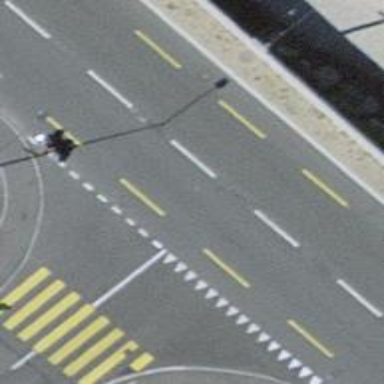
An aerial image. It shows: Primary asphalt road with soft lane designated as cycleway on the left side.